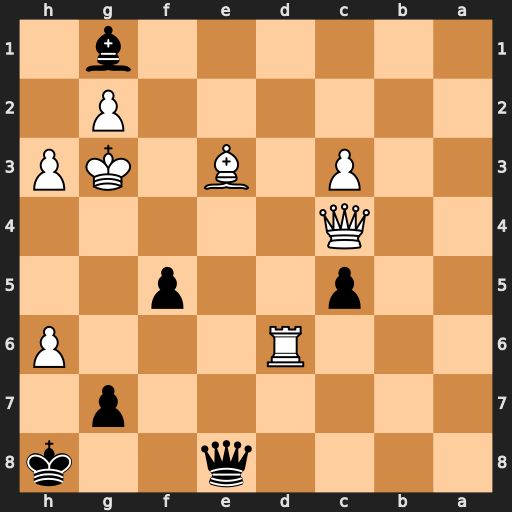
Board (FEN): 4q2k/6p1/3R3P/2p2p2/2Q5/2P1B1KP/6P1/6b1
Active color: b
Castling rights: -
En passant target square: -
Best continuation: Qxe3+ Kh4 Qe7+ Kh5 Qxd6